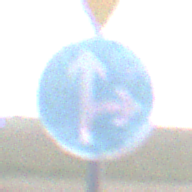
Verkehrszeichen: VorgeschriebeneFahrtrichtungGeradeausOderRechts
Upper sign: VorfahrtGewaehren
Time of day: SunriseSunset
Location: Outdoor (Nature)
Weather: Overcast
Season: NotSpecified
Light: Natural